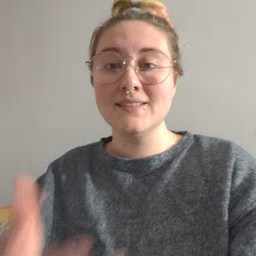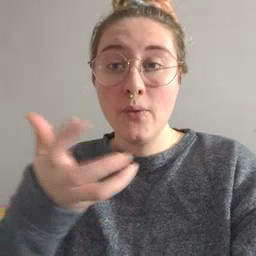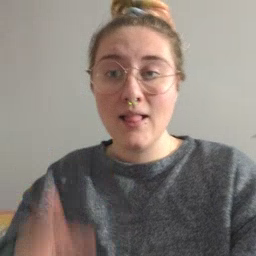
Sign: cereal